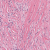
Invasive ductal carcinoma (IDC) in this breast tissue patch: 1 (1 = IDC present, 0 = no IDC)